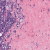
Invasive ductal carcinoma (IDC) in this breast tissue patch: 0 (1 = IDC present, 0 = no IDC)